Question: Does anyone have any idea how I can use a form to submit data within a custom metabox? I know wordpress already creates a form for the metabox hook, so most likely I dont need a form, if that is indeed true let me show you how the meta box adds data to the DB..
This adds input data into the wp_postmeta table
'''
$meta = get_post_meta( $post->ID, $field['id'], !$field['multiple'] );
'''
Its used in field types, ex. text, textarea etc etc
'''
switch ( $field['type'] ) {
case 'text':
echo '<input type="text" name="', $field['id'], '" id="', $field['id'], '" value="', '' !== $meta ? $meta : $field['std'], '" />','<p class="moon_metabox_description">', $field['desc'], '</p>';
break;
case 'text_small':
echo '<input class="moon_text_small" type="text" name="', $field['id'], '" id="', $field['id'], '" value="', '' !== $meta ? $meta : $field['std'], '" /><span class="moon_metabox_description">', $field['desc'], '</span>';
break;
}
'''
For each field I can only use '$meta' once I am trying to create a field type similar to this, here is a rough idea...
'''
<?php case 'My_Form_Data': ?>
<div class="width-option">
<input type="text" name="width" value="<?php echo $meta['properties']['width'] ?>" class="input">
</div>
<div class="bg-color-option">
<input type="text" name="backgroundcolor" value="<?php echo $meta['properties']['backgroundcolor'] ?>" class="input color">
</div>
<?php break; ?>
'''
The end goal is just to populate the 'meta_value' column with an array of data, ex:

This data was entered manually, I need to integrade it with a metabox so I can use '$post->ID' and assign the data accordingly.
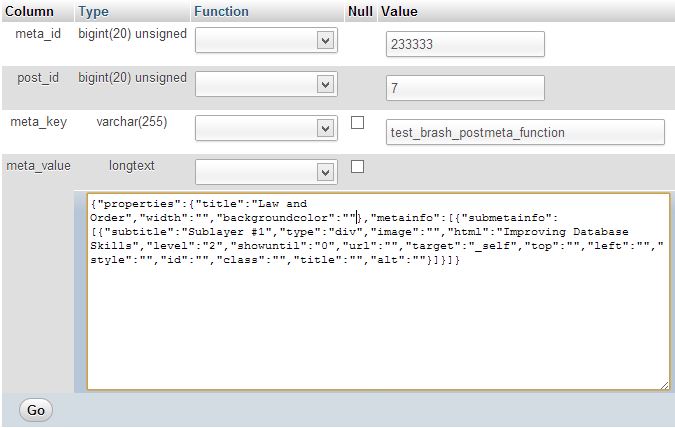
Answer: take a look at this tutorial: <URL>